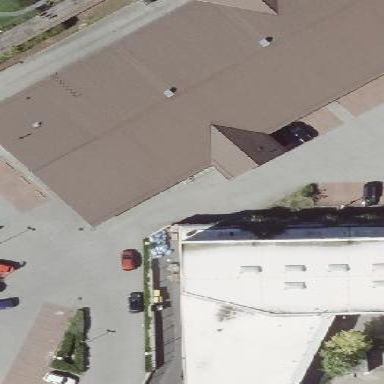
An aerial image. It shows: Gabled roof supermarket building.